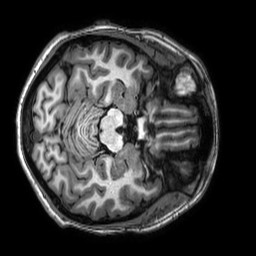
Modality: T1w
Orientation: axial
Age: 26
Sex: female
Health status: healthy
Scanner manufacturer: philips
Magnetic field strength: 3 T
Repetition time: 0.009 s
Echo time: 0.003996 s